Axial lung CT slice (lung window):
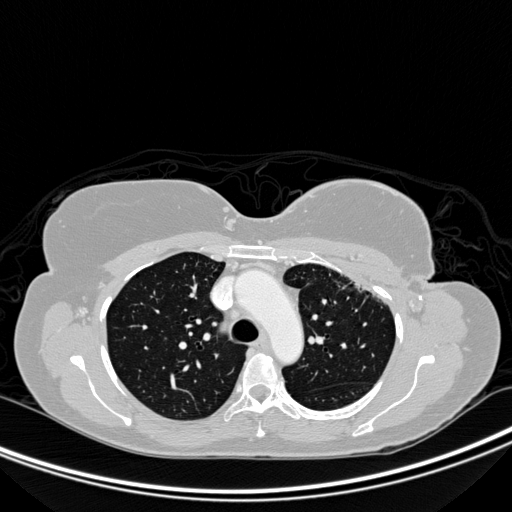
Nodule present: no